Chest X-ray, PA view. Patient: 18 years old, sex M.
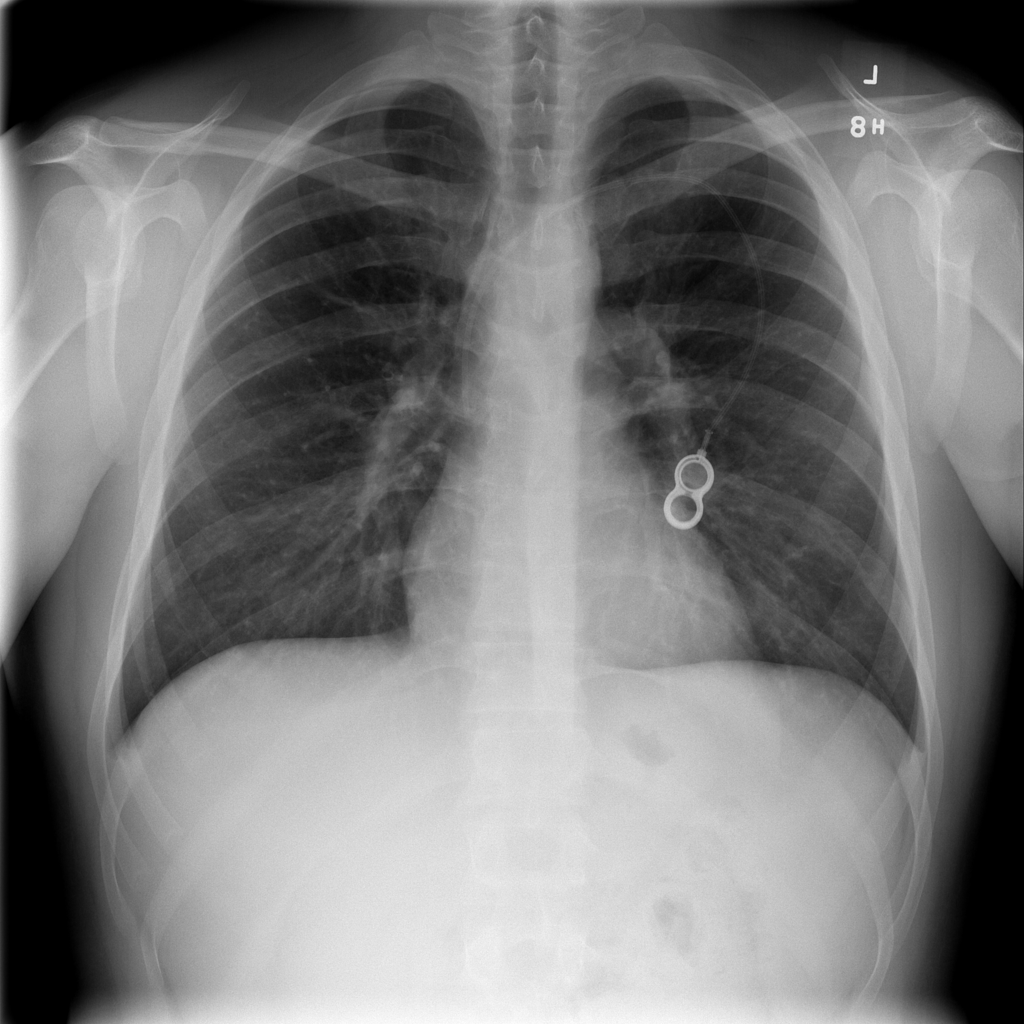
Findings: No Finding